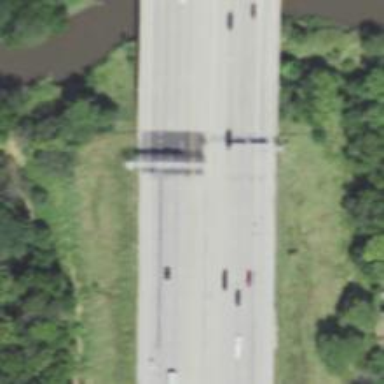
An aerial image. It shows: Bridge over motorway.